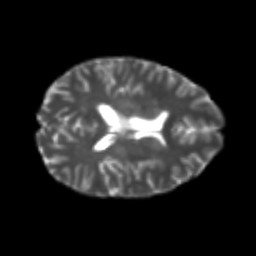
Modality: T2w
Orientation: axial
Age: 22
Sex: male
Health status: healthy
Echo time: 0.074 s